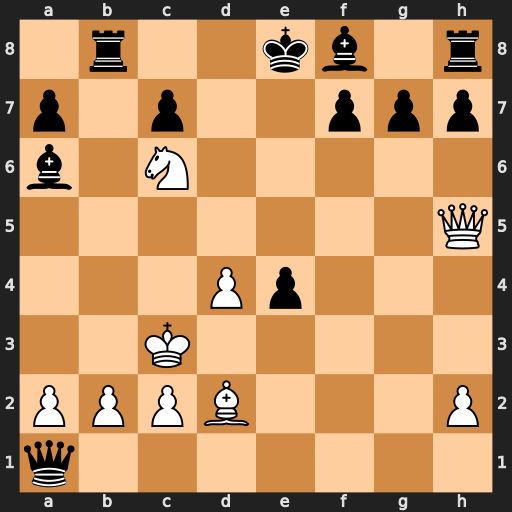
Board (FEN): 1r2kb1r/p1p2ppp/b1N5/7Q/3Pp3/2K5/PPPB3P/q7
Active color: w
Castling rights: k
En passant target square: -
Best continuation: Qe5+ Kd7 Nxb8+ Kc8 Nxa6 Bd6 Qf5+